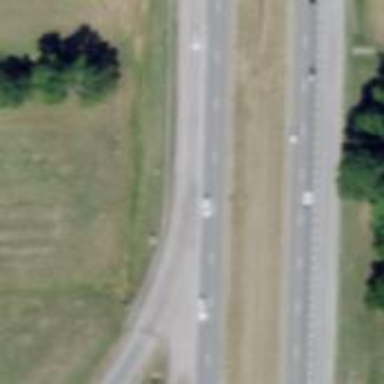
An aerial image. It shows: Motorway junction.